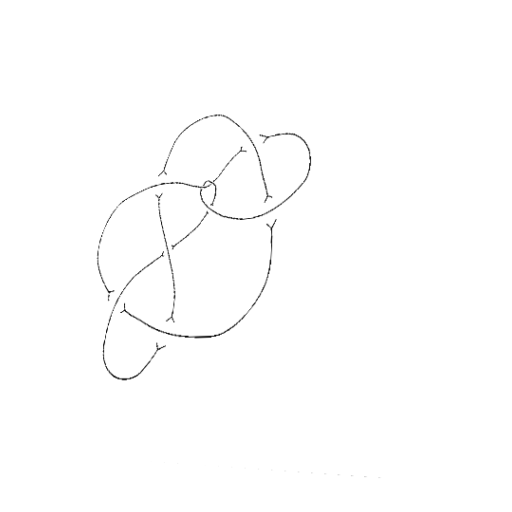
Crossing number: 9